Question: I want to get path of videos that are stored in the iPhone Videos app, as shown (not in the camera roll).

Example : I have added 2 or 3 video to my iPhone from iTunes, and now I want to play that video in an app, so I'll need to get the path of all the videos that are on the iPhone in order to do so.
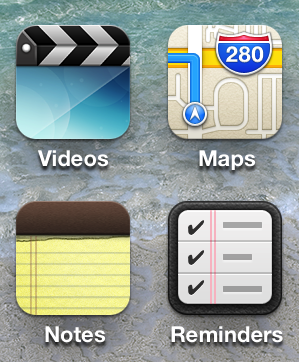
Answer: *predicate = [MPMediaPropertyPredicate predicateWithValue:[NSNumber numberWithInteger:MPMediaTypeMovie] forProperty:MPMediaItemPropertyMediaType];
'''
MPMediaQuery *query = [[MPMediaQuery alloc] init];
[query addFilterPredicate:predicate];
NSArray *items = [query items];
NSURL *url = [[NSURL alloc]init];
for (MPMediaItem* item in items)
{
//get the Title of video
NSString* title = [item valueForProperty:MPMediaItemPropertyTitle];
NSLog(@"title %@",title);
//get the path of Video
url = [item valueForProperty:MPMediaItemPropertyAssetURL];
NSLog(@"url %@",url);
}
'''